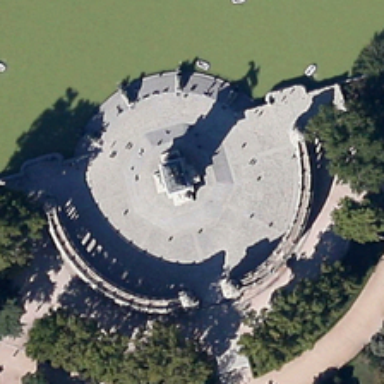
The round square is at the bank .